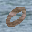
Label: 0